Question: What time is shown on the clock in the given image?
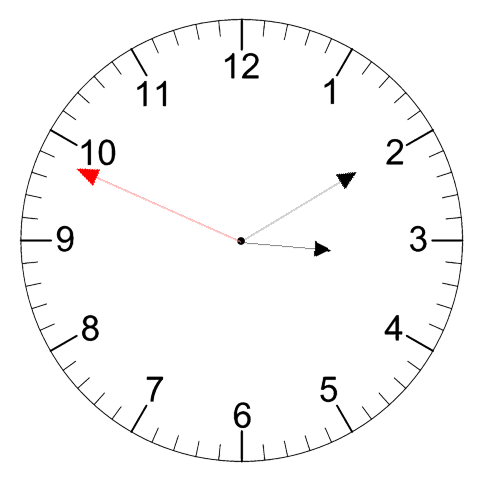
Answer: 03:09:49